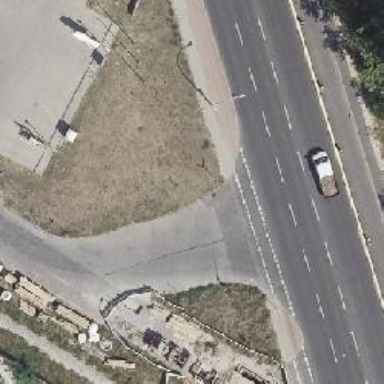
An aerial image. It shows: Road with "give way" sign.